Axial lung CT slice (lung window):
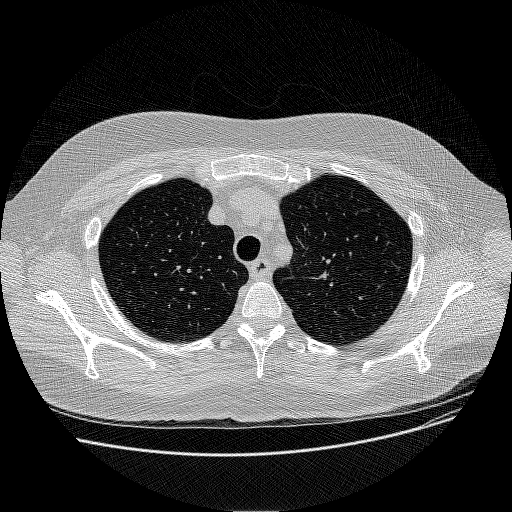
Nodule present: no